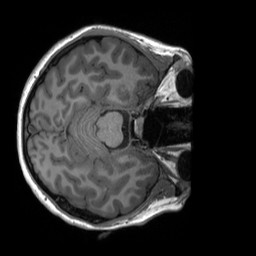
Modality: T1w
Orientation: axial
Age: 14
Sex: female
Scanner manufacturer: siemens
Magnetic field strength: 3 T
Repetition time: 2.3 s
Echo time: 0.00232 s